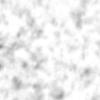
Label: no_change